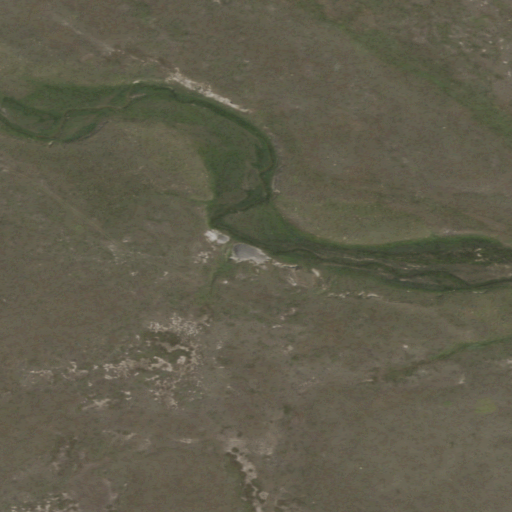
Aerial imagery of valley in South Dakota named Deep Draw containing grassland and shrub